Question: I am currently looking for ways to optimize an ETL process using SSIS 2010.
Unfortunately, I'm confused as to when/what is the best way to use these two.
Should I use look up data transformation and directs the flow to not matched or should I use select statement with not in clause then inserts it directly to destination?

'NOT IN'
<URL>
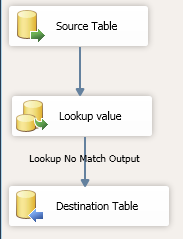
Answer: Without doubt, the latter approach is definitely much faster. Anything in SSIS is much expensive operation that when done in SQL directly via query/SP.
Here's an <URL> which explains this
> Reduce your Estimated Row Size as much as possible by removing any
unnecessary columns and configuring data types correctly. Any
opportunity that you have to reduce the size of the source data set
before operations begin saves memory resources.
Less data in buffer means, more oppertunity for performance generally, but in this case you save a lot by skipping the Look Up transform completely.
Also an article from <URL> says
> When working with a relational source, use
a WHERE clause to filter the data to the rows you need rather than
rely on a transformation in the pipeline to eliminate rows. When
working with large flat files, break up the source file where possible
and process the resulting files using sequential Data Flow Tasks to
minimize I/O contention.
You can also modify your query so that inner query is not run for each row, like below
'''
/* Source Query with NOT IN clause */
SELECT ColumnValues
FROM
Table1 A (NOLOCK) LEFT JOIN Table2 B (NOLOCK) ON A.Col1 =B.Col1
LEFT JOIN
Table3 C (NOLOCK) ON c.Col1 =A.Col1
WHERE C.Col1 is NULL AND CRD NOT IN ('ALO', 'PM')
'''